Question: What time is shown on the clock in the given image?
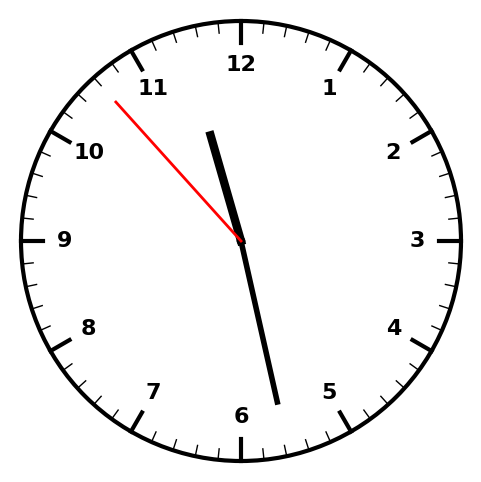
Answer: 11:27:53